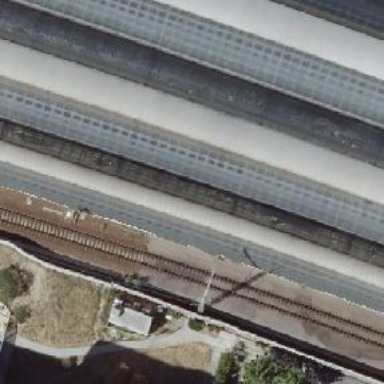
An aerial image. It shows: Platform edge at railway station.